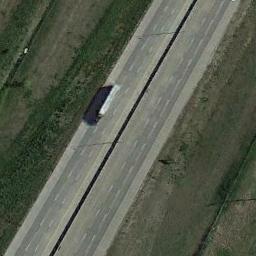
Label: freeway